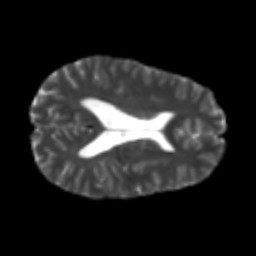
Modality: T2w
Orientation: axial
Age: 22
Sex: male
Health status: healthy
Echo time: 0.074 s